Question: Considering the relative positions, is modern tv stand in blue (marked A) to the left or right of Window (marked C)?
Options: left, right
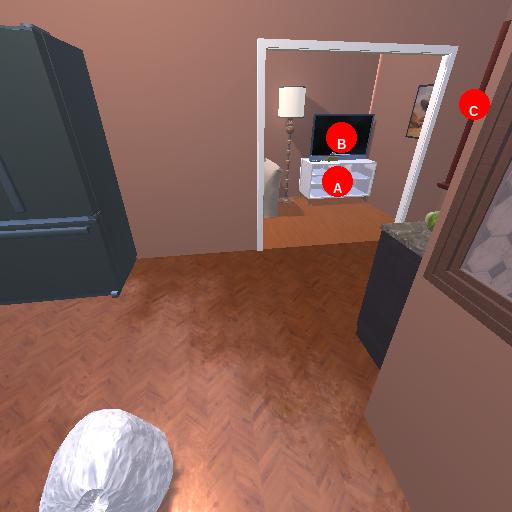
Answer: left